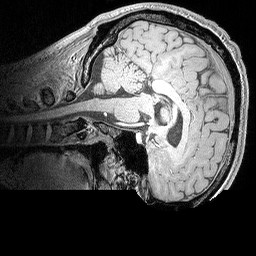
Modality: MP2RAGE
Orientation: sagittal
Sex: male
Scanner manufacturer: siemens
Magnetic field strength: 3 T
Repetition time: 5 s
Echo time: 0.00292 s